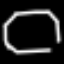
Label: octagon